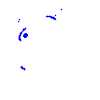
Particle: kaon